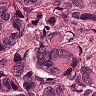
Metastatic tissue present: yes